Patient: sex M, age 60
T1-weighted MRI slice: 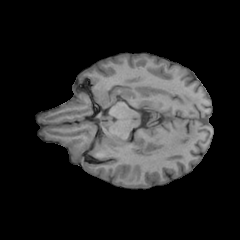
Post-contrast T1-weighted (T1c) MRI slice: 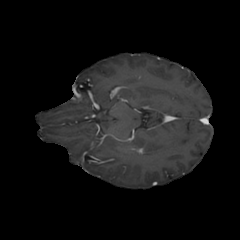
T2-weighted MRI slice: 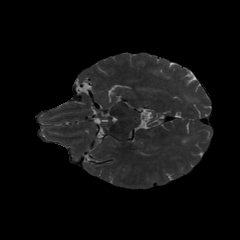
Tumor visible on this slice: no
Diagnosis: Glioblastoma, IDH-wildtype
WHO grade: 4